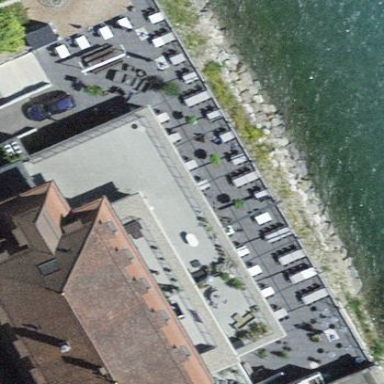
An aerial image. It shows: Outdoor seating area for leisure land.